Question: In the Android emulator, I click the Power button on the right corner.
The following screen keep run, it seems I can't power off the emulator. Right?

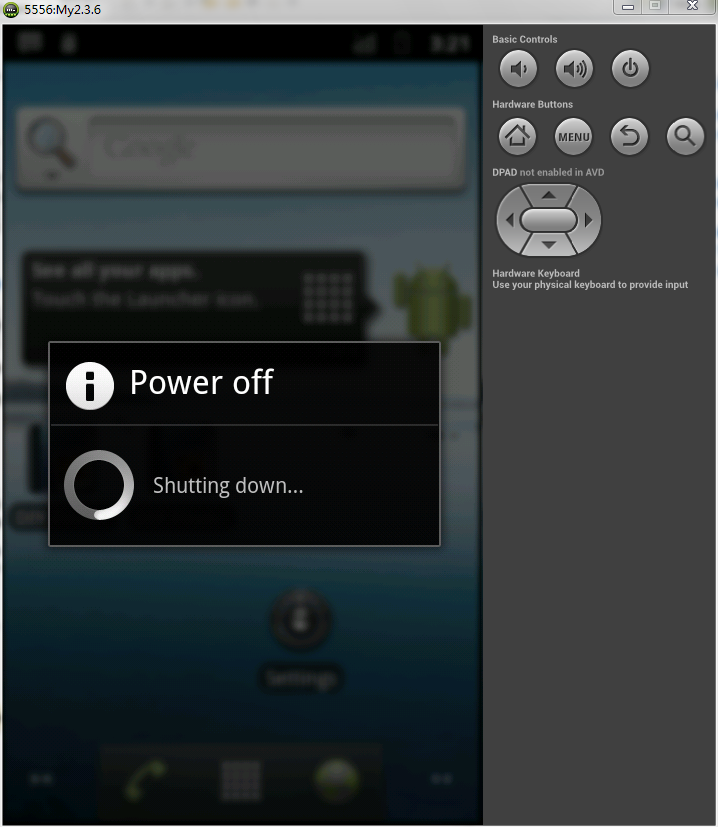
Answer: UPDATE:
This was answer many many years ago. things have changed since then, and you are better off with the built in AVDs in Android Studio.
You can give it a try to <URL>, it is a full OS system with different configurations, is very fast and you can turn it off if you need, is a virtual machine.